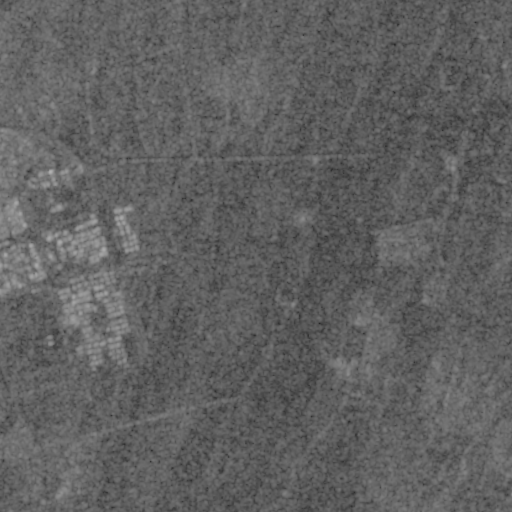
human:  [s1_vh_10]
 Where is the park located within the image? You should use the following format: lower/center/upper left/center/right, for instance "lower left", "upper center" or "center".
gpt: The park is located in the upper left of the image.
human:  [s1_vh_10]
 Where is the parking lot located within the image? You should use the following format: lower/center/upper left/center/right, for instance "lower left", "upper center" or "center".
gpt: The parking lot is located in the upper left of the image.
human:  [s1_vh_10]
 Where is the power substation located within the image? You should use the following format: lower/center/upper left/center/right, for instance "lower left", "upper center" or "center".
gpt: The power substation is located in the center of the image.
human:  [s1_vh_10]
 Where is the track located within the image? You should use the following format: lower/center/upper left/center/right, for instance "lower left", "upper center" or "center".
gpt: The track is located in the upper left of the image.
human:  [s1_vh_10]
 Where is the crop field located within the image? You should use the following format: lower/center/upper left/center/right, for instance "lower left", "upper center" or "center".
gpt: There is no crop field in the image.

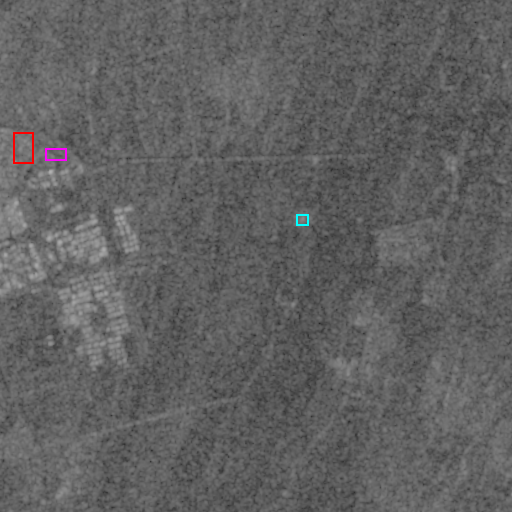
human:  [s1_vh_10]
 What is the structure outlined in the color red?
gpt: The structure outlined in red is a park.
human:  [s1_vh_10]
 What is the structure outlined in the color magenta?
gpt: The structure outlined in magenta is a parking lot.
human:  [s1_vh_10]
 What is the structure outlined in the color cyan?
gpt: The structure outlined in cyan is a power substation.
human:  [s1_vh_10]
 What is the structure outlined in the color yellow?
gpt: There is no yellow outline.